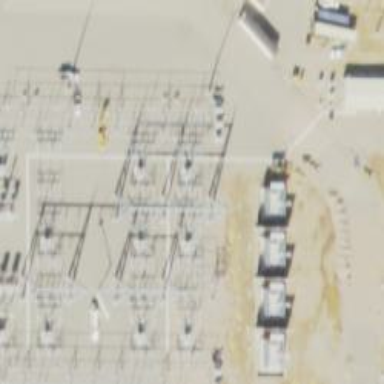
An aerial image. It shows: Switch used for power control.